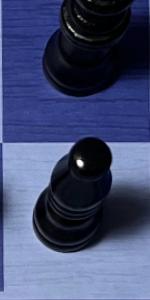
Label: Bishop_Black